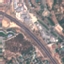
Land use / land cover class: Highway